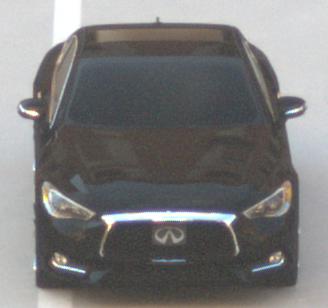
Make: Infiniti
Model: Q60 2.0t
Detailed model: Q60 (V37)
Model produced from: 2016/10
Model produced until: 2018/08
Doors: 2
Color: black
Road condition: dry road
Daytime: morning or afternoon
Contrast: low contrast